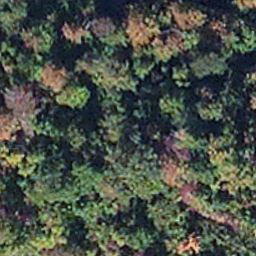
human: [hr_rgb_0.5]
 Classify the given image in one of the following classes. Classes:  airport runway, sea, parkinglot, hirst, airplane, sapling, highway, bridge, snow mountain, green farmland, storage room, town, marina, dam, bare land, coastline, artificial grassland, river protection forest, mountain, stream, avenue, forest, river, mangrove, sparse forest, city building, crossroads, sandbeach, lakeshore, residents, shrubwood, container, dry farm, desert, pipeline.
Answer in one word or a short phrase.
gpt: mangrove